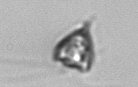
Label: Pyramimonas_longicauda